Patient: sex F, age 59
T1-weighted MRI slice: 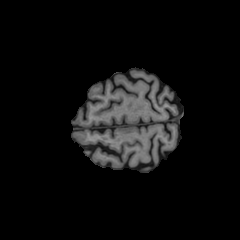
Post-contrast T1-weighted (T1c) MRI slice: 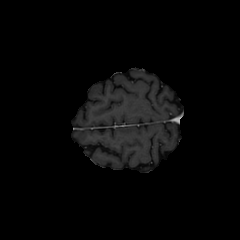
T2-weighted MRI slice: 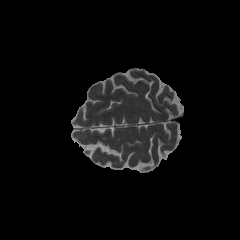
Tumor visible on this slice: no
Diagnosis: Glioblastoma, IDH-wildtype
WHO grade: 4